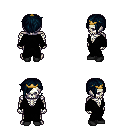
a pixel art fantasy rpg character, male body template, skeleton, black robe, metal pants, raven pixie cut hairstyle, gold tiara, black shoes, four views (front, back, left, right), 2x2 character sprite sheet, small pixel art, hard edges, no anti-aliasing